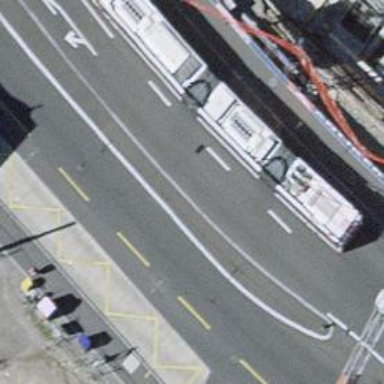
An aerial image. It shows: Trolleybus stop position for public transport.